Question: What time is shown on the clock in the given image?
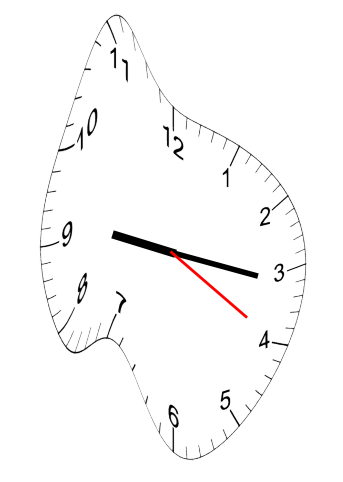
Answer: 09:16:20